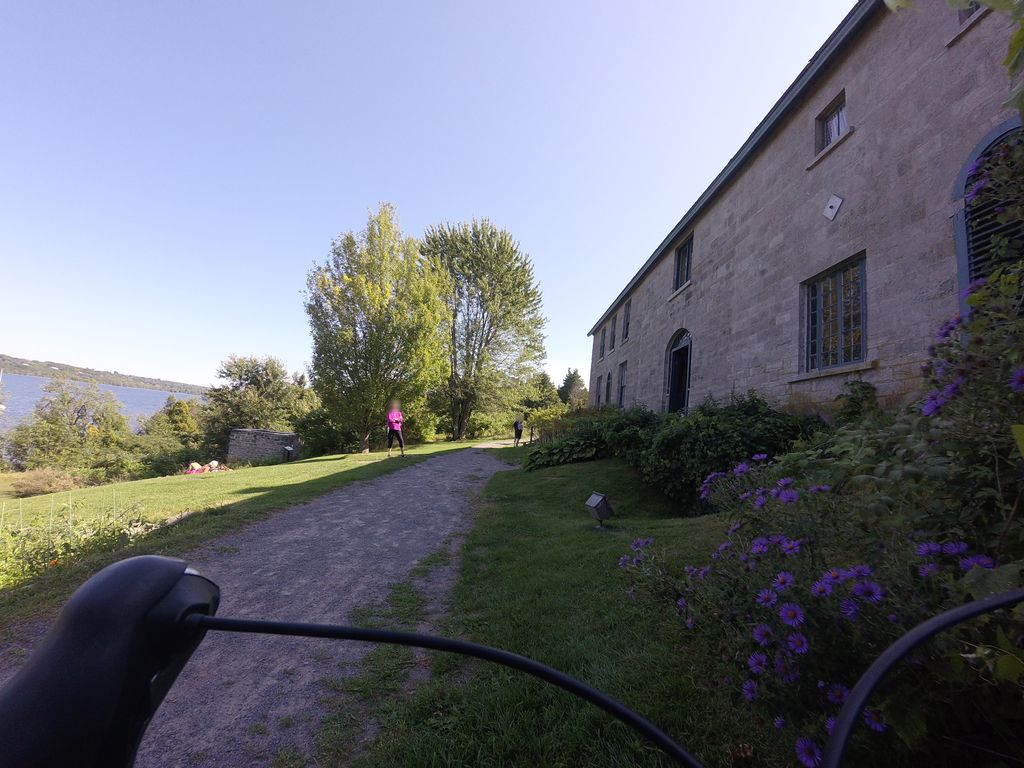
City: ottawa-gatineau